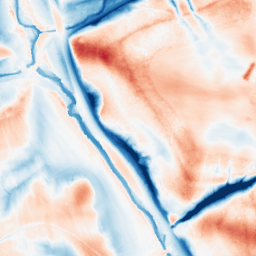
Category: edge_preserving
Decomposition family: guided
Decomposition parameters: radius: 16
eps: 0.01
Upsampling method: cubic_catmull_rom
Upsampling parameters: scale: 4
Upsampling scale: 4